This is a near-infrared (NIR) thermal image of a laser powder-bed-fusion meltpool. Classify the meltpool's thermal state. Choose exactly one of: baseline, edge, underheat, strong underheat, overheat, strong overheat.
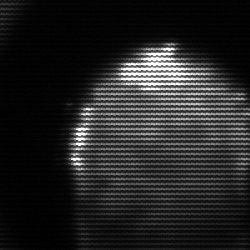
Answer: edge